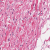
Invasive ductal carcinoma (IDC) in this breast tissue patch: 0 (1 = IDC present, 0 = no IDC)